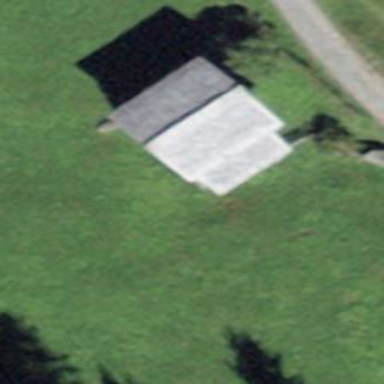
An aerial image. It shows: Building with gabled roof oriented across.